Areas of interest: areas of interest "Medical"
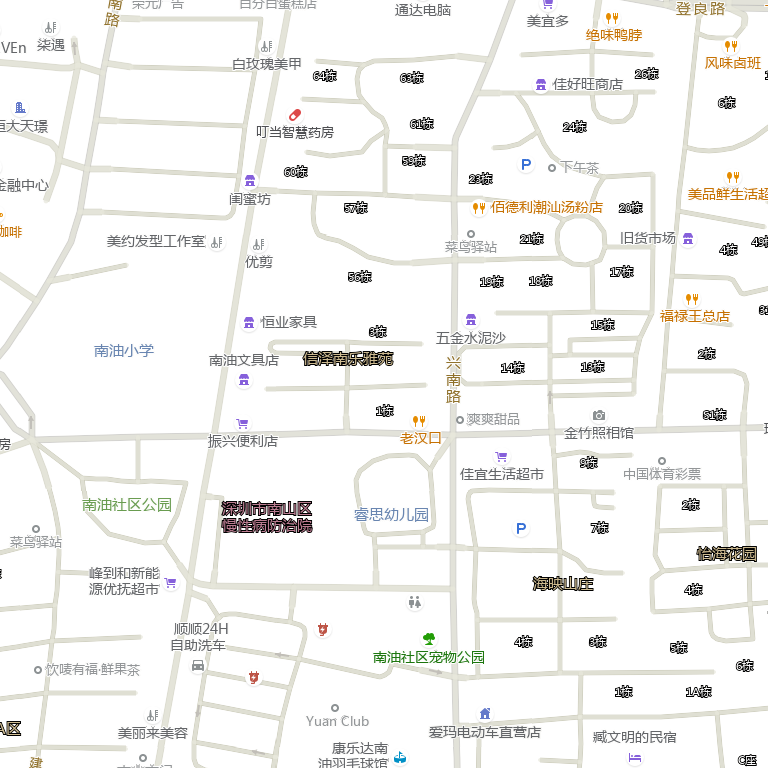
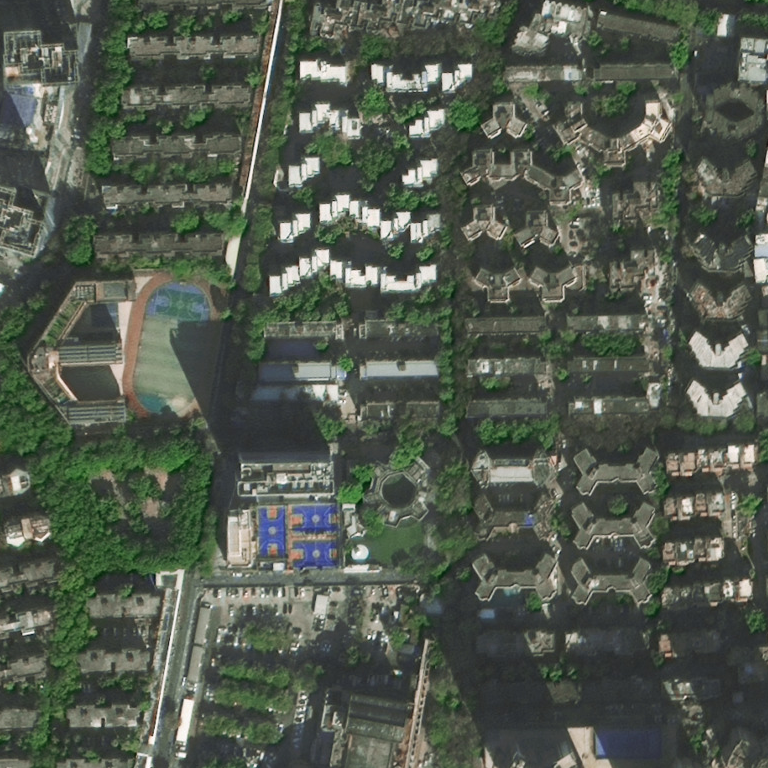